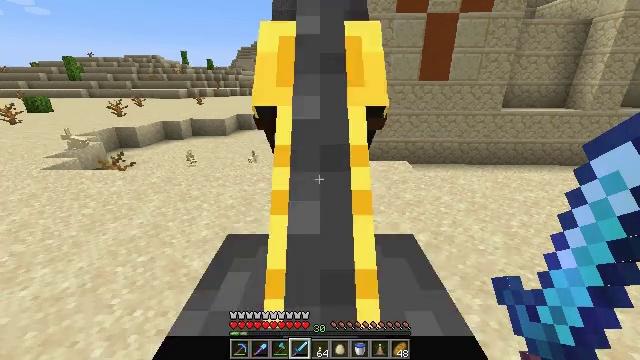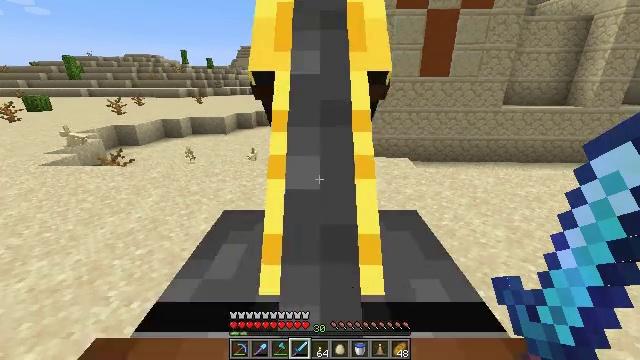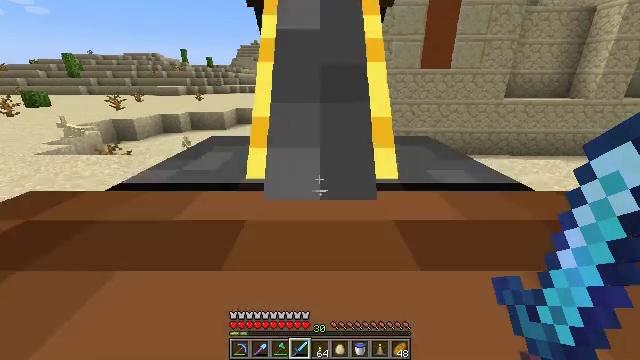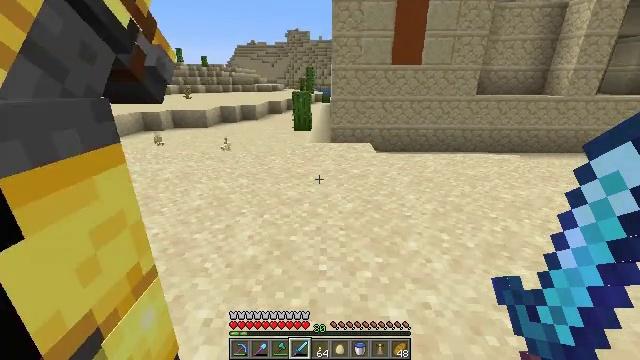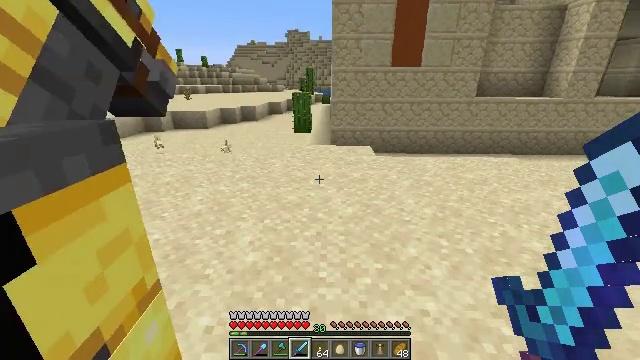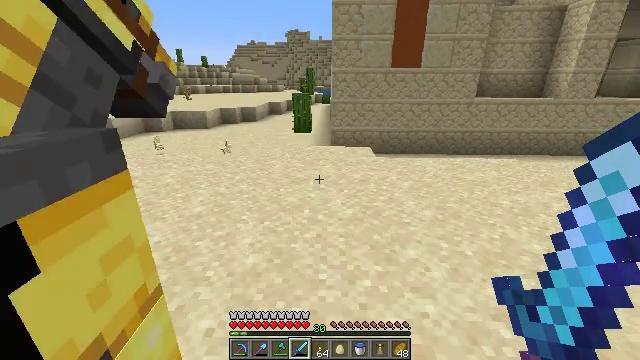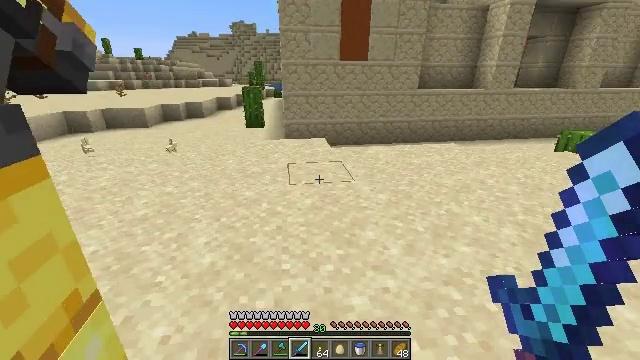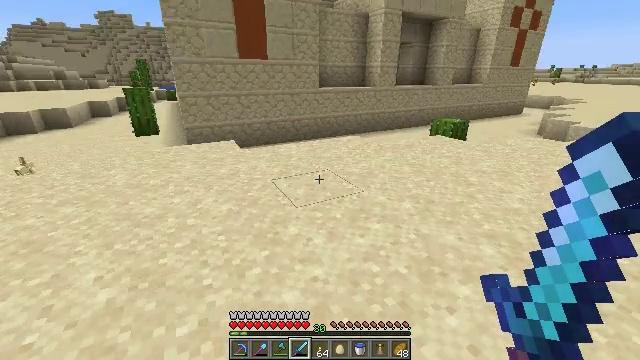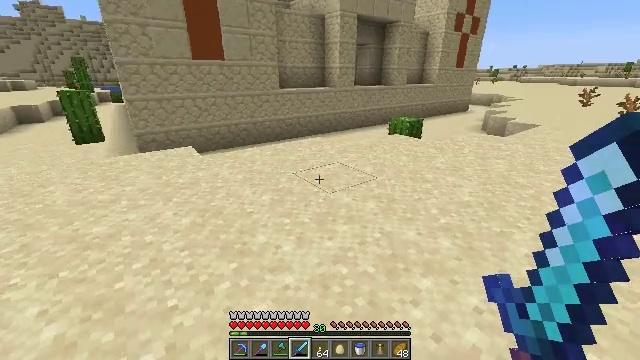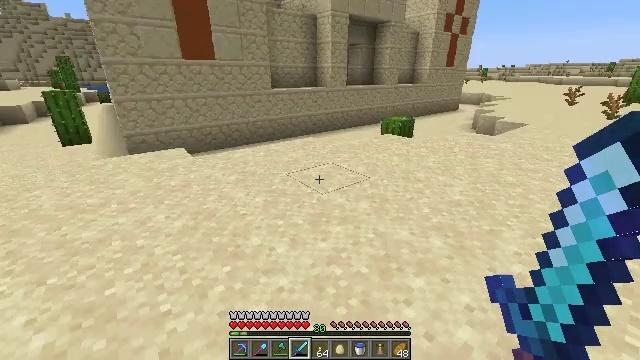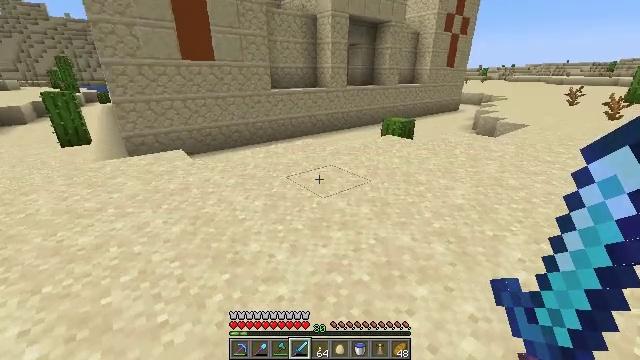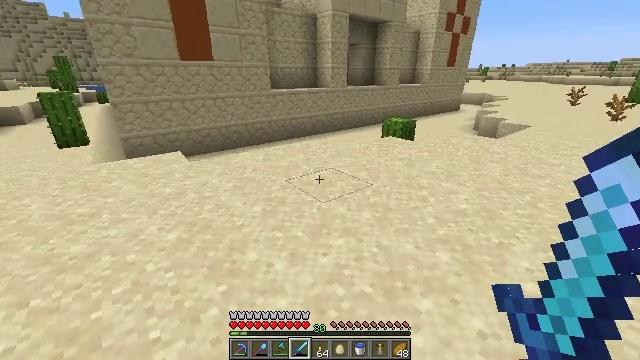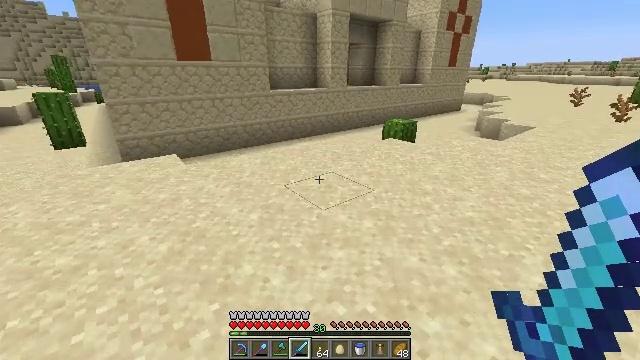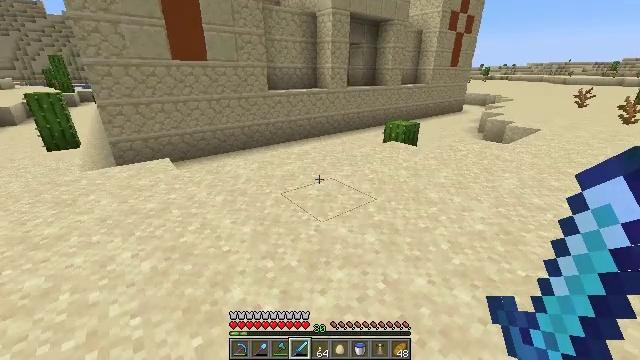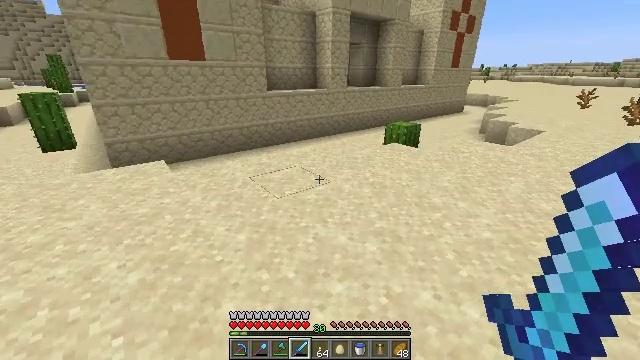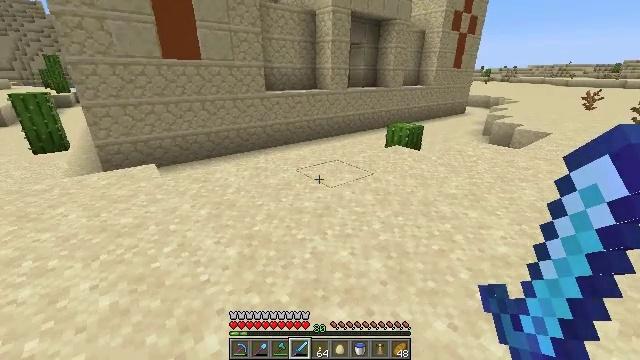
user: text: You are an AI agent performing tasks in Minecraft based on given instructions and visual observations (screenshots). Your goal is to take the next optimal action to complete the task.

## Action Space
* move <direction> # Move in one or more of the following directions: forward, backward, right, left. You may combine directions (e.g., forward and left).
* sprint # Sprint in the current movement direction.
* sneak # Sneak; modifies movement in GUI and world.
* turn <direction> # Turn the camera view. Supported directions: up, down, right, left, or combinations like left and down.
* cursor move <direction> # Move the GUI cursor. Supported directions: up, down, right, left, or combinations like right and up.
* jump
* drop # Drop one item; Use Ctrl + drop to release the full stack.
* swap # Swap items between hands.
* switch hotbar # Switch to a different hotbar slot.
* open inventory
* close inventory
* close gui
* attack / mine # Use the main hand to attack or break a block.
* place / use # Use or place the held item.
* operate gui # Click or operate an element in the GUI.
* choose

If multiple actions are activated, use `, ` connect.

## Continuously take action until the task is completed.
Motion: motion action
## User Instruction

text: Attack the sandstone to break it.
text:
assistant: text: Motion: no_op
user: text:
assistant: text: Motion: no_op
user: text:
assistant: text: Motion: no_op
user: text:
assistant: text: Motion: no_op
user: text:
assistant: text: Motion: no_op
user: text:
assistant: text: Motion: turn right and down
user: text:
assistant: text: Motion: turn right
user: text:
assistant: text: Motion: turn right
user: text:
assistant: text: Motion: turn right
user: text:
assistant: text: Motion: move forward
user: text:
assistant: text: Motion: move forward
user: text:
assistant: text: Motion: move forward
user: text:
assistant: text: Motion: move forward
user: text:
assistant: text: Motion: move forward
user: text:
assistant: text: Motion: move forward
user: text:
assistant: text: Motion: move forward
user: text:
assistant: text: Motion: move forward, turn right and up
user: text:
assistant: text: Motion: move forward
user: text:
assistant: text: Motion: move forward
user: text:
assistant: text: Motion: move forward
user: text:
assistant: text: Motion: move forward
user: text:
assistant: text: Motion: move forward
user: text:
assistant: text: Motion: move forward
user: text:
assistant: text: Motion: move forward
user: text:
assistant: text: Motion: move forward, turn right
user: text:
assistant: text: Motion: move forward, turn right
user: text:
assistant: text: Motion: move forward
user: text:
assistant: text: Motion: move forward and move right
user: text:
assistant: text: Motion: move forward and move right
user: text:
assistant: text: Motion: move forward and move right